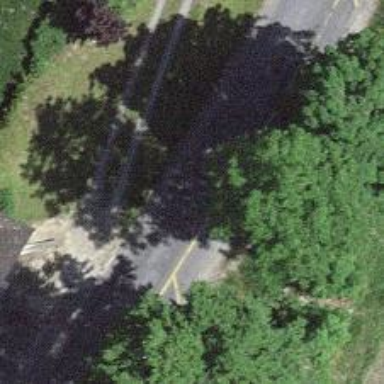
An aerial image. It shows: Unclassified road.